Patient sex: M
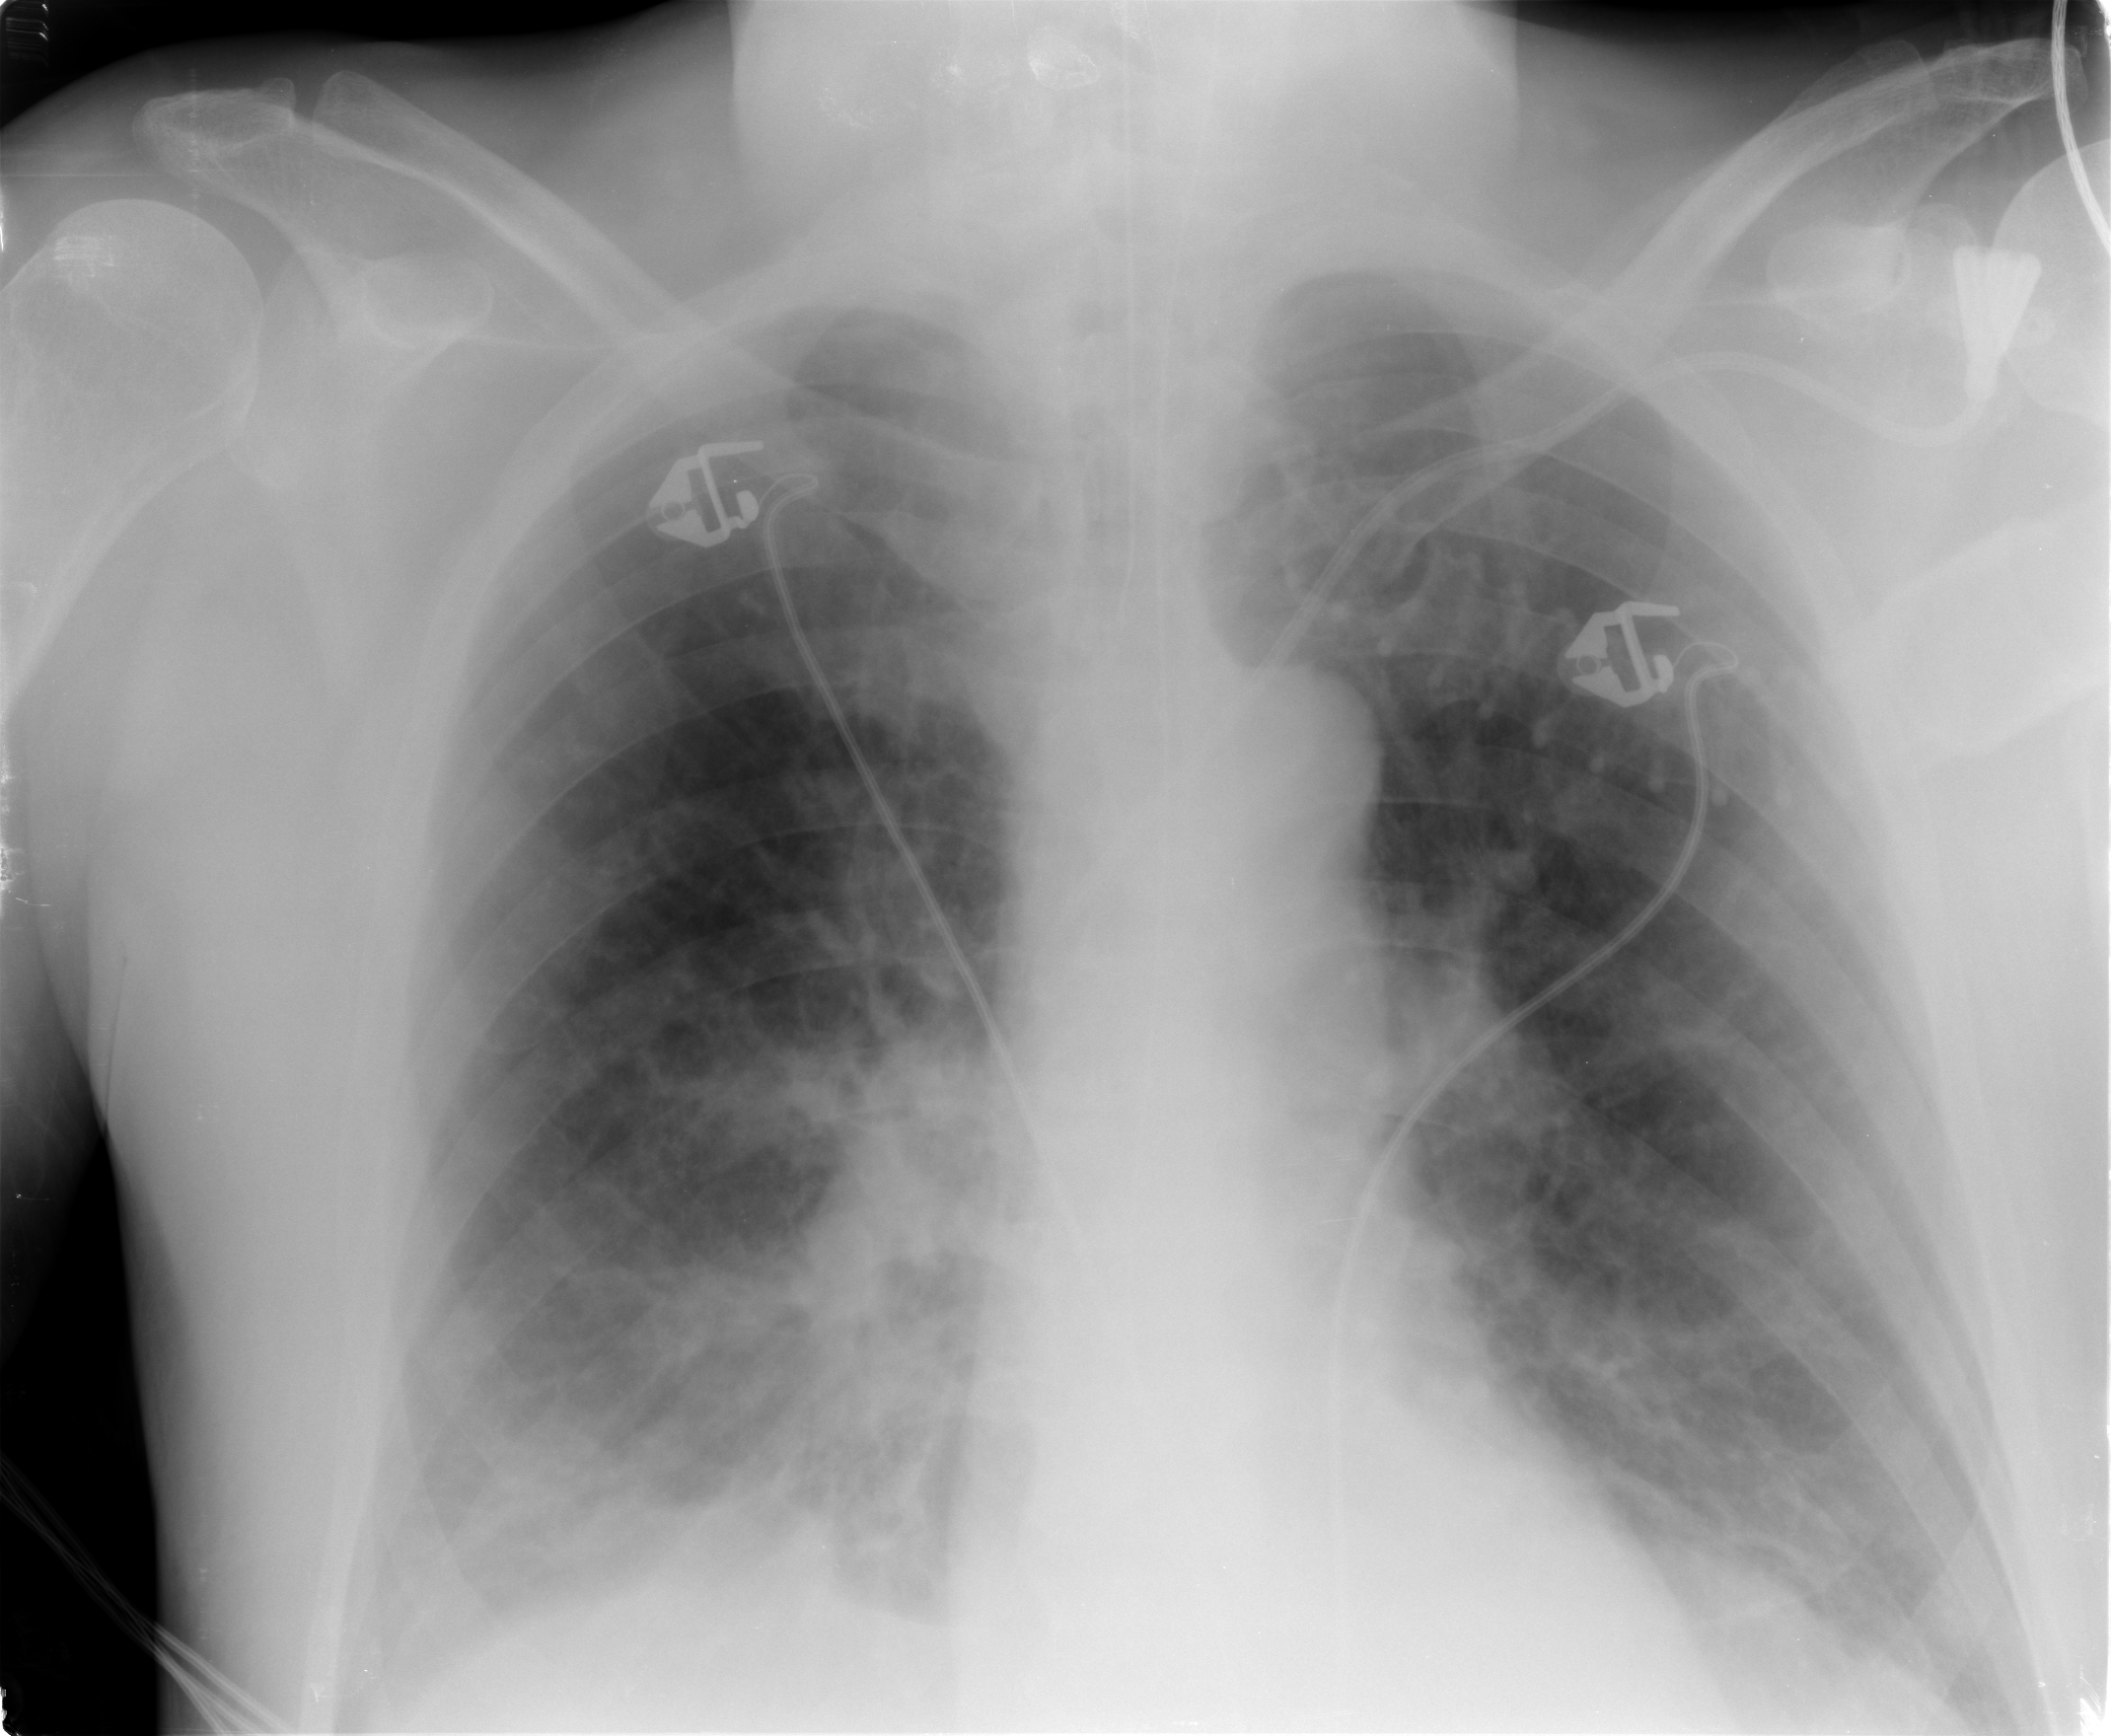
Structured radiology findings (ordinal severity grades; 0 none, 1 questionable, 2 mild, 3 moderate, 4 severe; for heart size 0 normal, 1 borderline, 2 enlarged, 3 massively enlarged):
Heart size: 0
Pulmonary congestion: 0
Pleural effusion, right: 0
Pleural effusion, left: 1
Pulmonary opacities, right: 3
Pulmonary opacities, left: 2
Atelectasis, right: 2
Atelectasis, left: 2